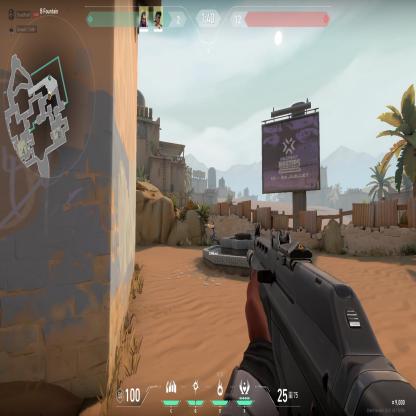
Label: teammate